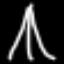
Label: The Eiffel Tower